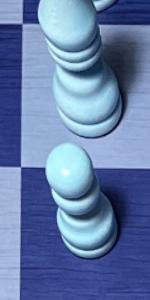
Label: Pawn_White